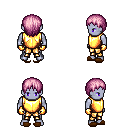
a pixel art fantasy rpg character, male body template, dark elf, purple skin, gold chest armor, gold greaves, pink plain hairstyle, gold gloves, brown slippers, four views (front, back, left, right), 2x2 character sprite sheet, small pixel art, hard edges, no anti-aliasing